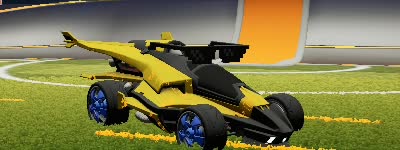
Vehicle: aftershock